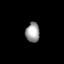
Tissue: prostate
Cell type: T cells
Senescence score: 0.3388
Nuclear area (px): 265
Mean DAPI intensity: 159.128